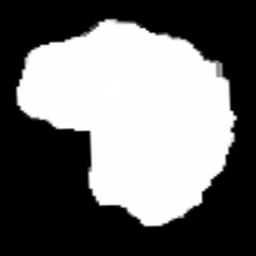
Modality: FA
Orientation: sagittal
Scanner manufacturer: siemens
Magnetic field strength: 3 T
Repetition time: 3.6 s
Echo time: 0.092 s